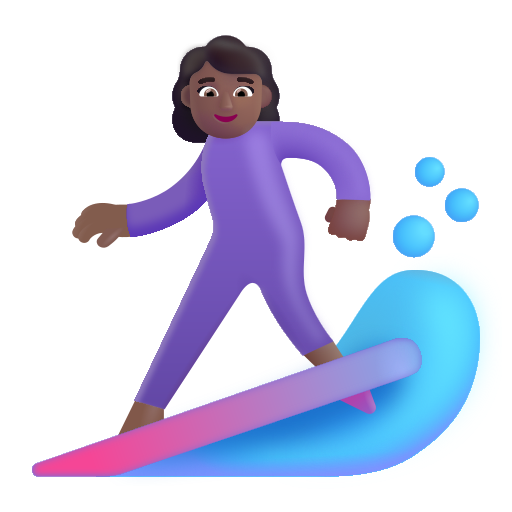
woman surfing color  dark